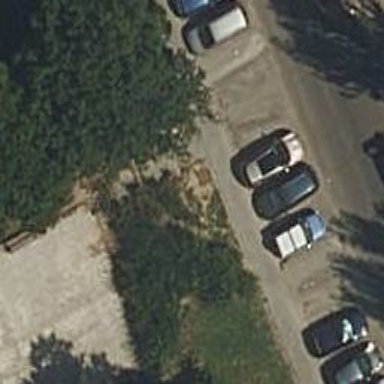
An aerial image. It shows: Set of steps on the road.